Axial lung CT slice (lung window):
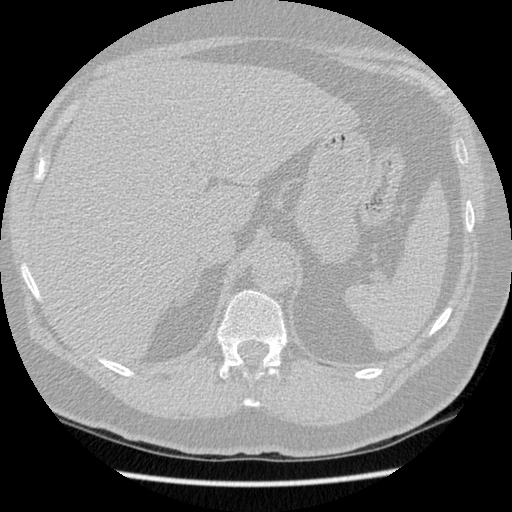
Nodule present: no